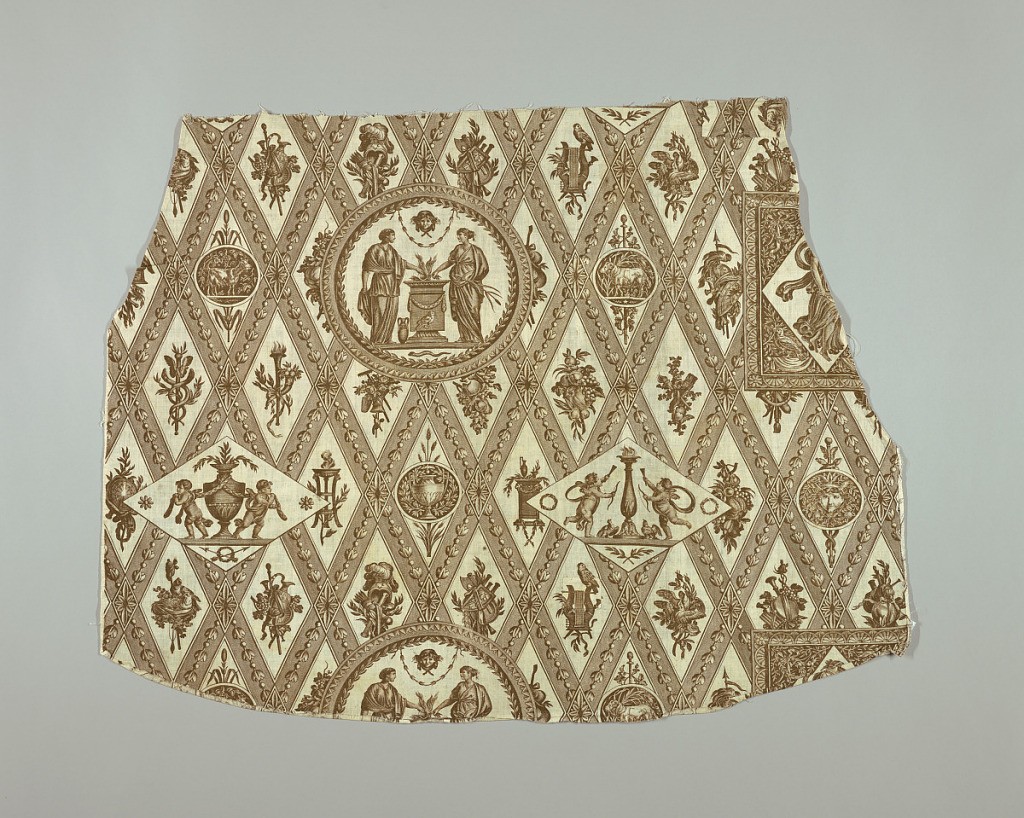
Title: Les Losange
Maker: Jean-Baptiste Huët, French, 1745–1811
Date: ca. 1800
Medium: cotton Technique: printed by engraved plate on plain weave foundation
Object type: Fragment
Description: Medallions and cartouches, containing various mythological figures on a diamond grid of lozenges. In brown on white.